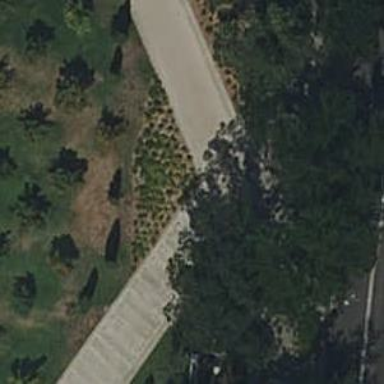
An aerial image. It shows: Road with steps.